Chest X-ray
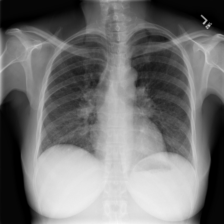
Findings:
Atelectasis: negative
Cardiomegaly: negative
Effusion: negative
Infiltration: positive
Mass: negative
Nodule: negative
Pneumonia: negative
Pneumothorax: negative
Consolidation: negative
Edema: negative
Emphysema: negative
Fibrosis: positive
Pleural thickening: negative
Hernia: negative